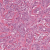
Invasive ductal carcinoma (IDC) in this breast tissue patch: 1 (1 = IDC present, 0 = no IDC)